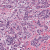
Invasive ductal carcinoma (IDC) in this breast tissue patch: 1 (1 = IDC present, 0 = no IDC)